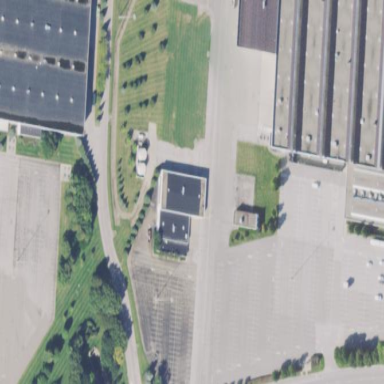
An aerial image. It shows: Parking area.